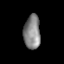
Tissue: lung
Cell type: T cells
Senescence score: 0.2384
Nuclear area (px): 547
Mean DAPI intensity: 134.457